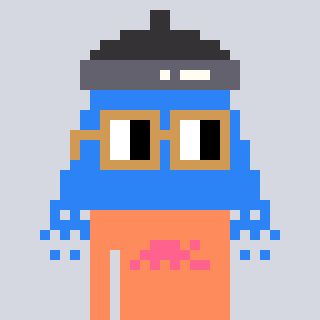
a pixel art character with square brown glasses, a shower-shaped head and a peachy-colored body on a cool background